Milling tool wear sample.
Tool blade image: 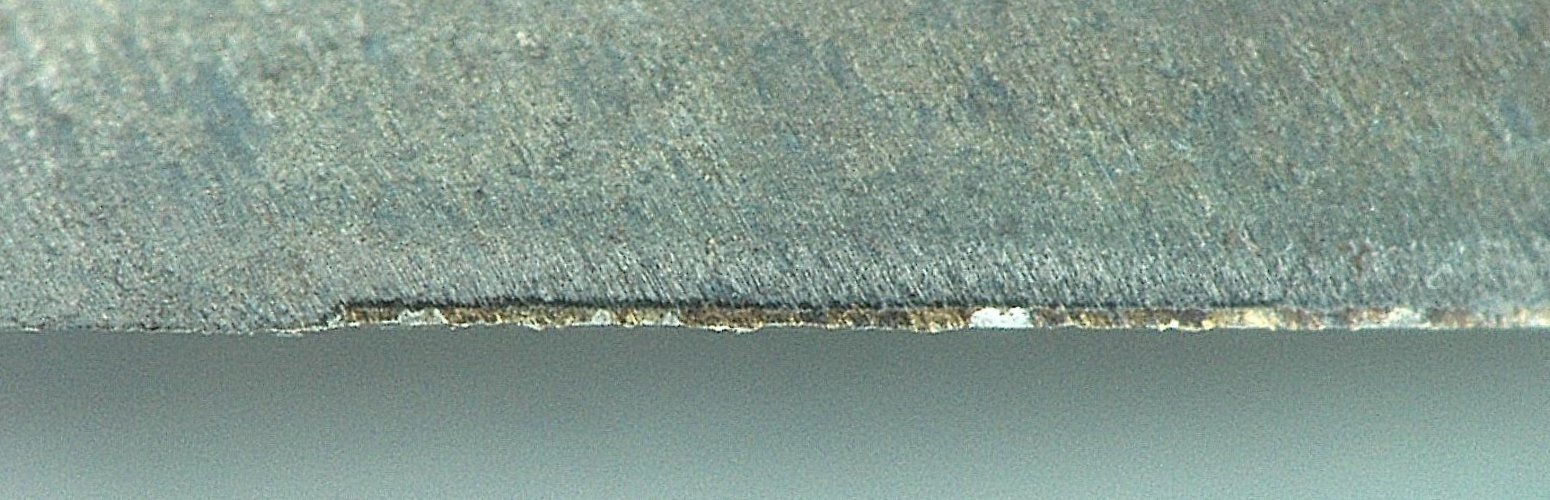
Chip image: 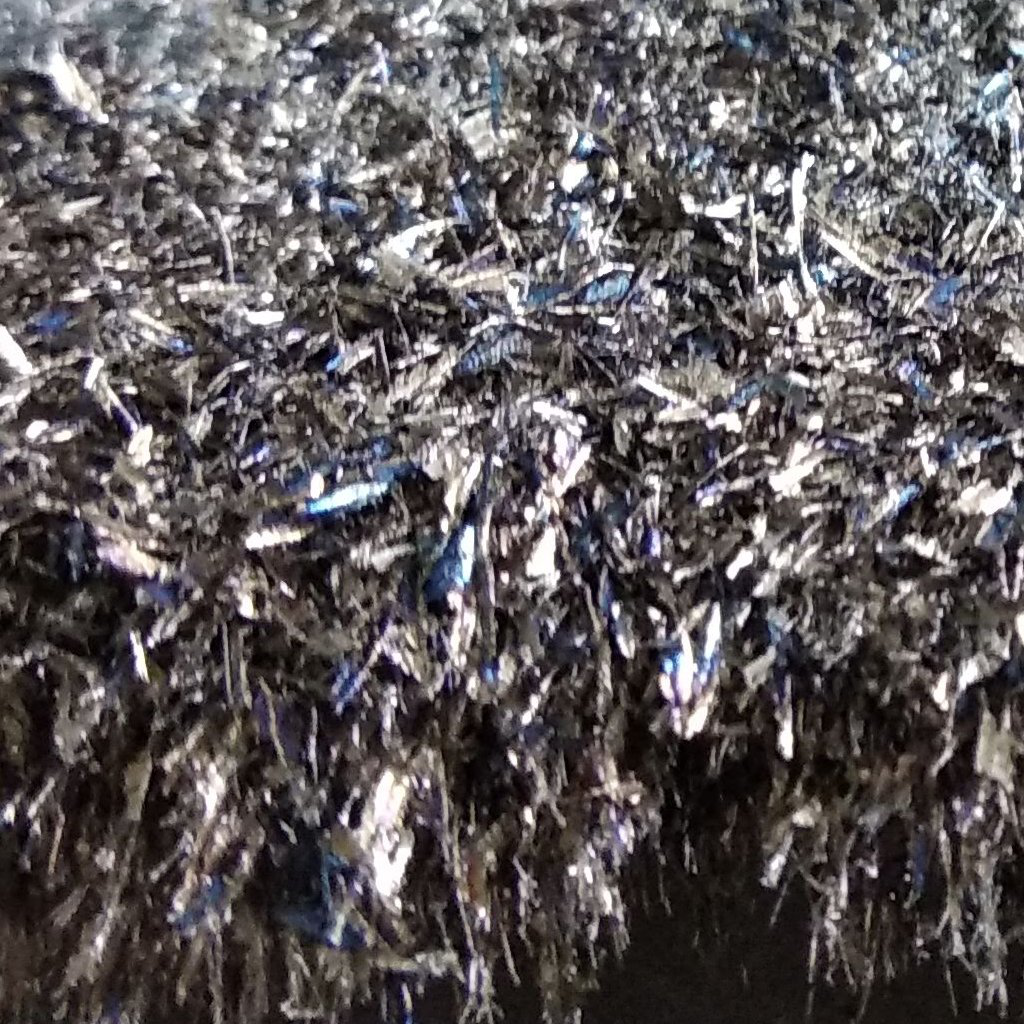
Workpiece image: 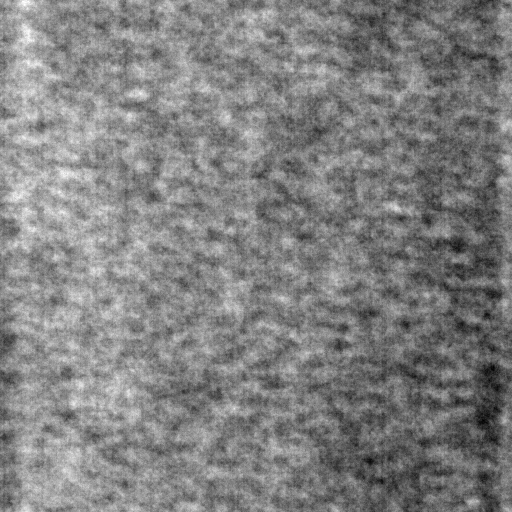
Tool wear state: used
Gaps: 5.79
Flank wear: 73.8
Overhang: 15.82
Force-signal Mel-spectrograms (X, Y, Z axes): 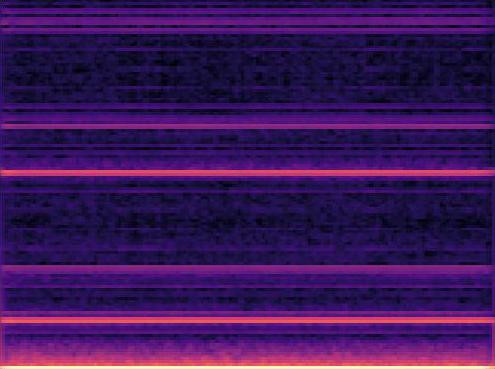 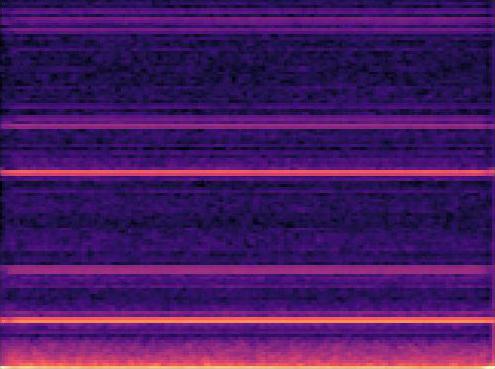 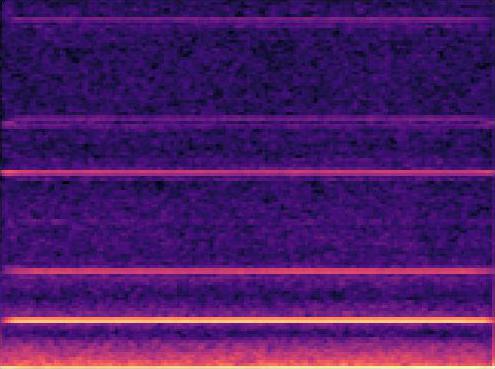
Force-signal scalograms (X, Y, Z axes): 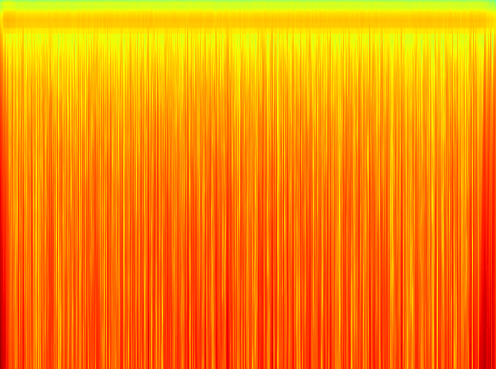 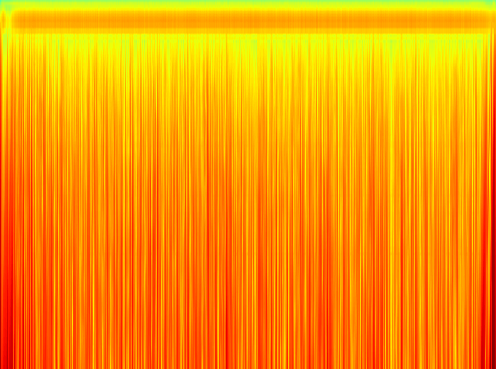 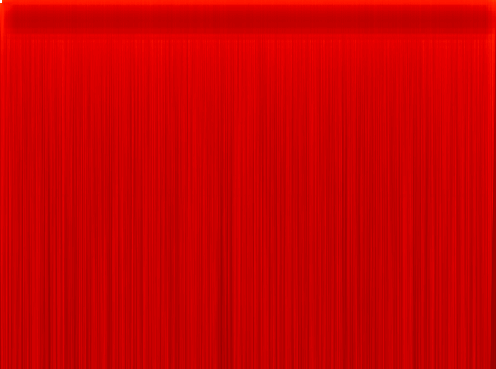
Force phase: steady_state_stabilization_wear